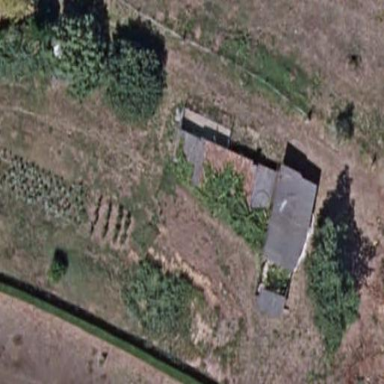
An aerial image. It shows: Shed building.